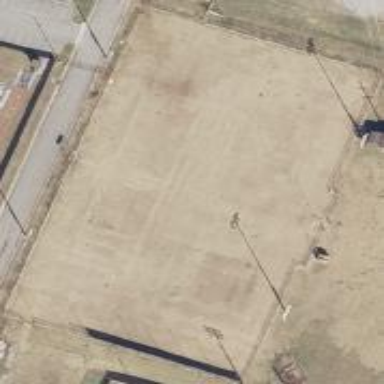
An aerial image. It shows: American football pitch enclosed by fence.